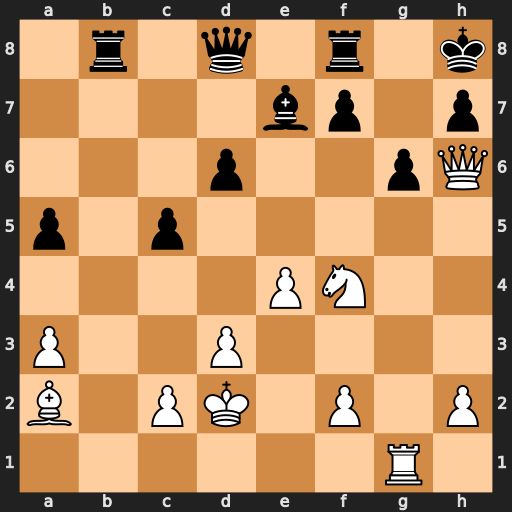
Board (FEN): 1r1q1r1k/4bp1p/3p2pQ/p1p5/4PN2/P2P4/B1PK1P1P/6R1
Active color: w
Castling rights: -
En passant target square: -
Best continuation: Bxf7 Bg5 Rxg5 Qxg5 Qxg5